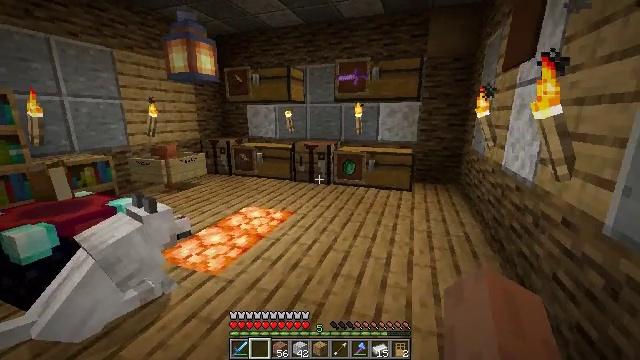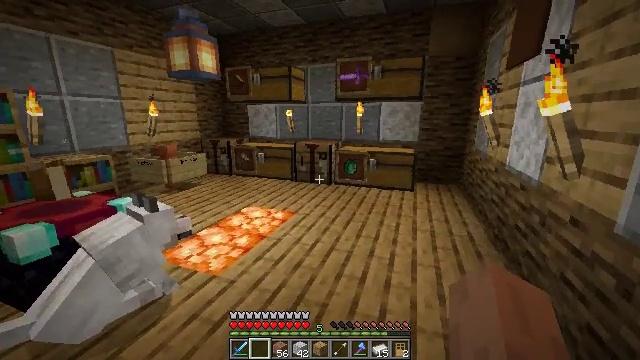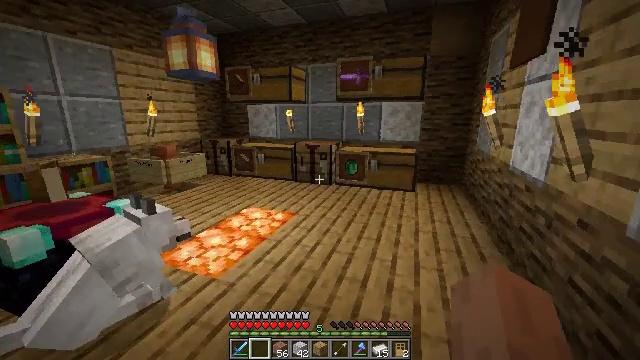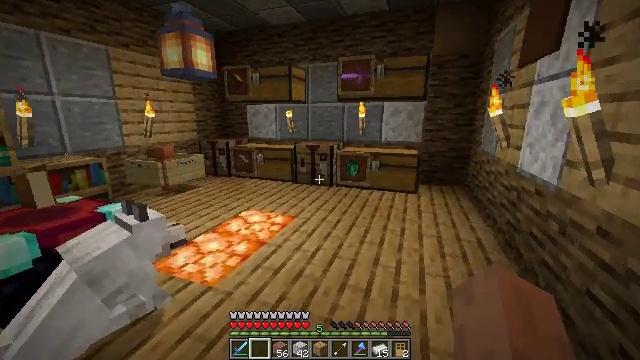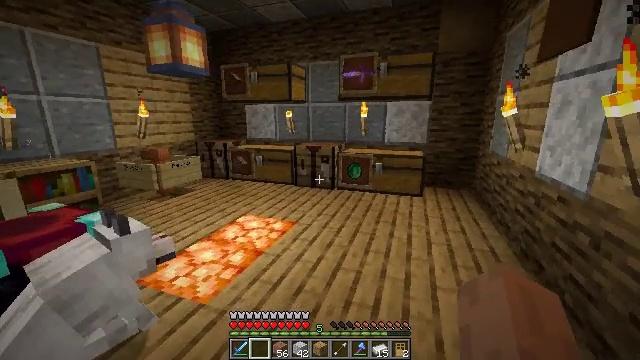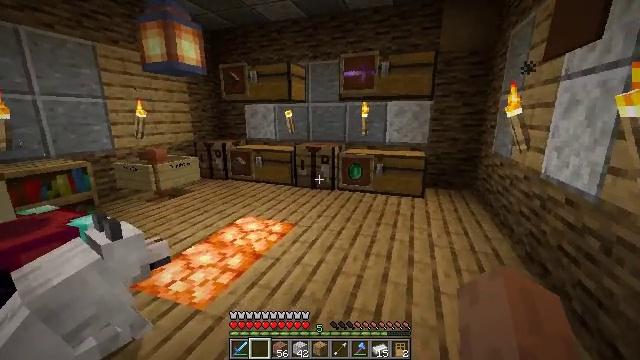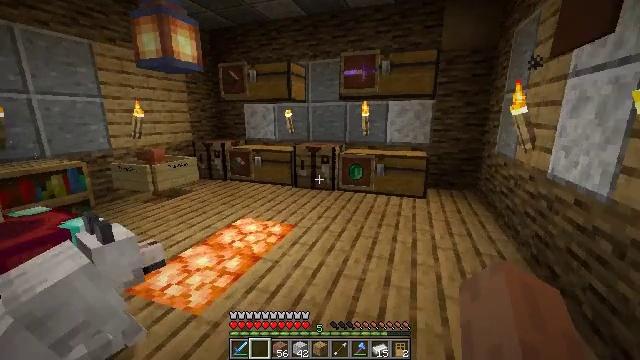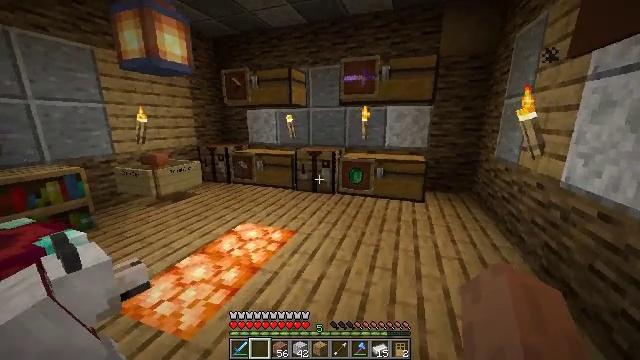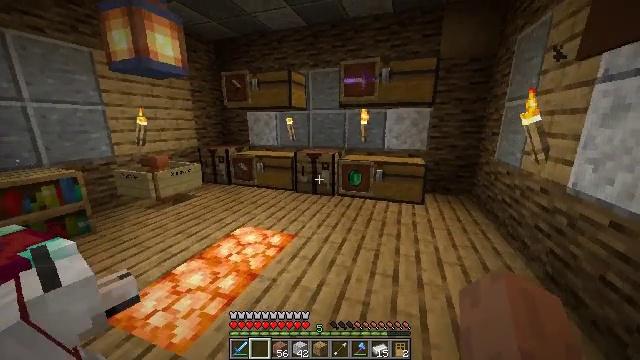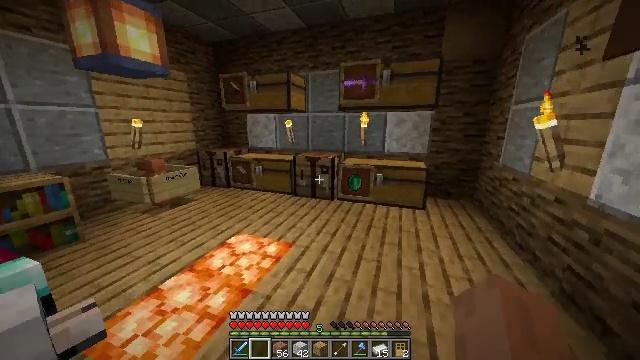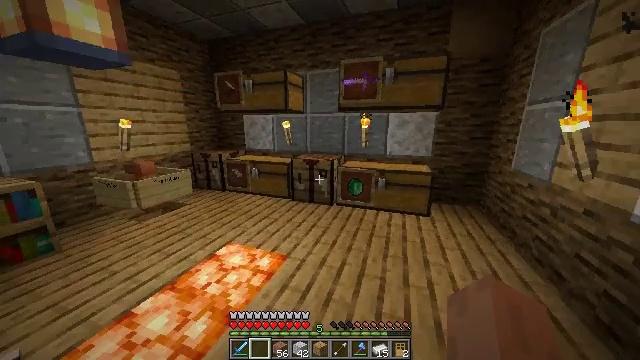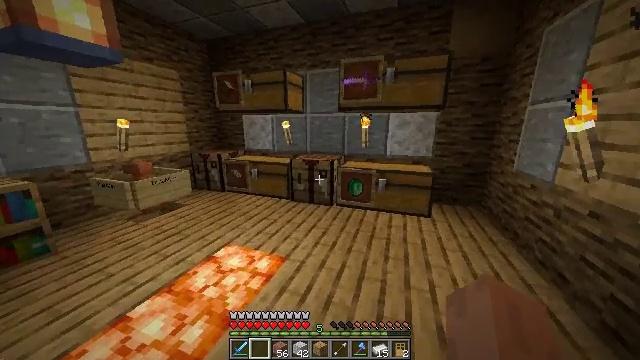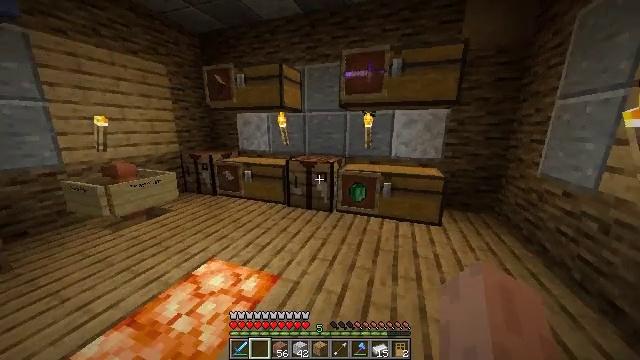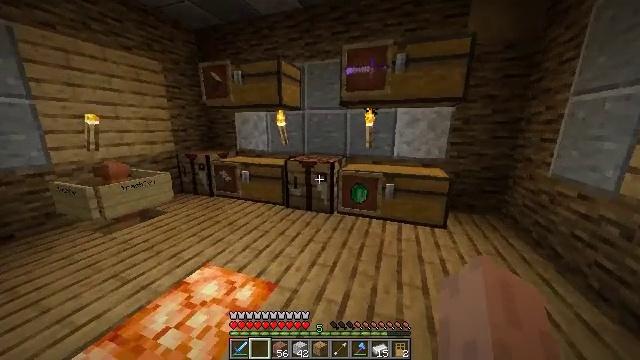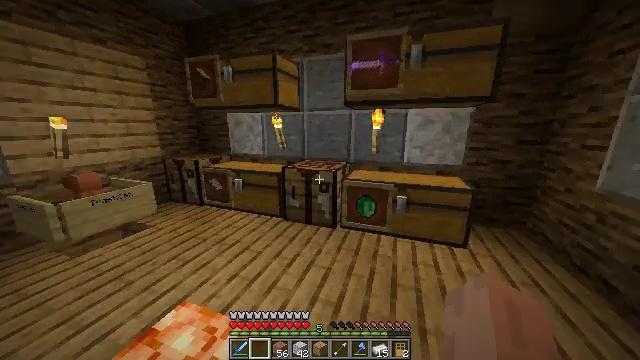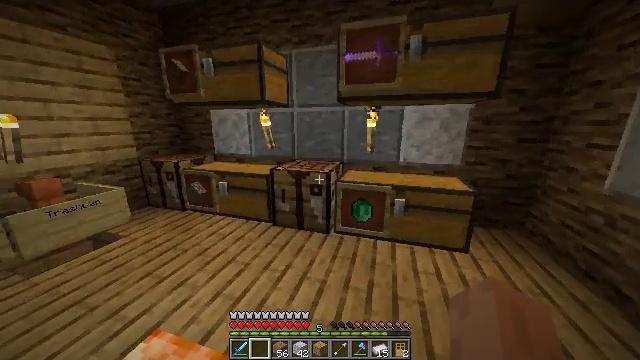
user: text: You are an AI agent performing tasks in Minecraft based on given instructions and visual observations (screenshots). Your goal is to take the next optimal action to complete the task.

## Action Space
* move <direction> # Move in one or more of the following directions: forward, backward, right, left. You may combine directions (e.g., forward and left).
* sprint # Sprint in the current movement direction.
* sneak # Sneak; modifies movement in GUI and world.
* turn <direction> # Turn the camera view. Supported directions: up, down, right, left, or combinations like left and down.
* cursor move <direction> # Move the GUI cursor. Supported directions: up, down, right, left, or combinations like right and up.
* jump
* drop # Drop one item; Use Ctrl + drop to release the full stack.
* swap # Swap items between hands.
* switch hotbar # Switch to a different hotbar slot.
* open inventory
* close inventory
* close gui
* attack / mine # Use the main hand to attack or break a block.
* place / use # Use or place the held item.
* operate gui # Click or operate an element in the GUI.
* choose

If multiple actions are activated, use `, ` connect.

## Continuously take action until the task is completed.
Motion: motion action
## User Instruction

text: Turn iron nuggets and a torch into a lantern via the crafting table.
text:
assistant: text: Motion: no_op
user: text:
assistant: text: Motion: move forward
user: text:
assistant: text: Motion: move forward
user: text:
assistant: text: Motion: move forward
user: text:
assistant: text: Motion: no_op
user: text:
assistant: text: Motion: move forward
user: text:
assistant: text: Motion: move forward
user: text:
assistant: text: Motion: move forward
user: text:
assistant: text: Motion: move forward
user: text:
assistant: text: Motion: move forward
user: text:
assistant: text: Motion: move forward
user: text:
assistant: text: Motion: move forward
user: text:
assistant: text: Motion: move forward
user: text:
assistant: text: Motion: move forward
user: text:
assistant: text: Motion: move forward, turn right
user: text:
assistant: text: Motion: turn down
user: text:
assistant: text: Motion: turn down
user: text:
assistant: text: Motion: turn right and down
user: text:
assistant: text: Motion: turn right
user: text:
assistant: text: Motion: turn right and up
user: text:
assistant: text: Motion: turn right
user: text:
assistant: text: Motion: move forward, use / place
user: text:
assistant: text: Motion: move forward, use / place
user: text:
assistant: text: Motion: turn right, use / place
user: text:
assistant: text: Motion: use / place
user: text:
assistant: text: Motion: no_op
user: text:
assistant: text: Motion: no_op
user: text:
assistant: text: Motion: no_op
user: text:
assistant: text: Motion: no_op
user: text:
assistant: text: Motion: no_op